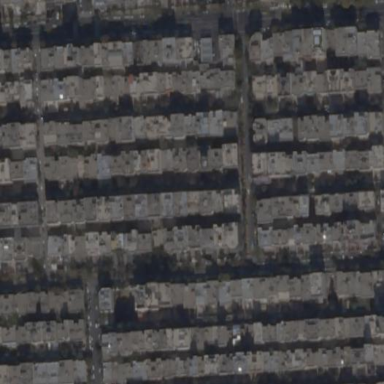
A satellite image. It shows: Residential area.